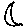
Label: moon